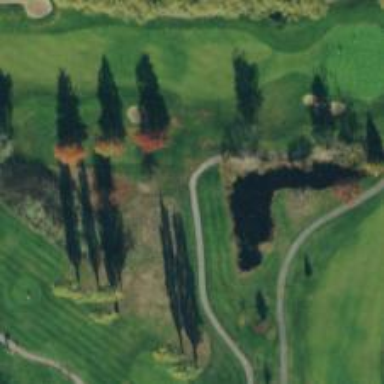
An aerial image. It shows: Path used for both walking and golf.